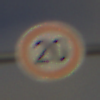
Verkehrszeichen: Geschwindigkeit20
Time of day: SunriseSunset
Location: Outdoor (Nature)
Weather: PartlyCloudy
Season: NotSpecified
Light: Natural